Question: task A tries to run a program > task A succeeds and runs the exe file > task B looks at events of task A and emails recipients that task A ran successfully.
Events of scenario #1 (notice group of times in screen shot for reference):
'''
100-Task Started
319-Task Engine received message to start task
110-Task triggered by user
200-Action started
129-Created Task Process
201-Action completed
102-Task completed
'''
task A tries to run a program > task A fails to run the exe file because exe file doesn't exist > task B looks at events of task A and emails recipients about failure.
Events of scenario #2 (notice group of times in screen shot for reference):
'''
319-Task engine received message to start task
110-Task triggered by user
100-Task Started
200-Action started
203-Action failed to start
103-Action start failed
'''

Here are events of task A. Read them from top to bottom. I've re-written in correct order above.
Here is the XPath query for scenario #1 that works. I cannot figure out what XPath for scenario #2 (task that sends failure email).
'''
<QueryList>
<Query Id="0" Path="Microsoft-Windows-TaskScheduler/Operational">
<Select Path="Microsoft-Windows-TaskScheduler/Operational">
*[System[EventID=201]]
and *[EventData[Data[@Name='ResultCode']='0'
or Data[@Name='ResultCode']='1']]
and *[EventData[Data[@Name='TaskName']=' est_email_task']]
</Select>
</Query>
</QueryList>
'''
=================
# Update 6/8/2012 @ 1:55
More specifically, scenario #1 doesn't work. And scenario #2 does work. For scenario #1, I'm thinking the system is unable to trigger the event because of the ResultCode of <PHONE>. This means Windows could not find the file.
'''
... task2 doesn't send email
... task1 has EventID 103 and ResultCode <PHONE>
... task1 has EventID 203 and ResultCode <PHONE>
'''
- - -
'''
... task2 sends email because it found write.exe
... task1 has EventID 102-Task Completed
'''
-
=====================
'''
<QueryList>
<Query Id="0" Path="Microsoft-Windows-TaskScheduler/Operational">
<Select Path="Microsoft-Windows-TaskScheduler/Operational">
*[System[EventID=203] and
*[EventData[Data[@Name='TaskName']=' ask1_execute_program']]]
or
*[System[EventID=102]]
and *[EventData[Data[@Name='TaskName']=' ask1_execute_program']]
</Select>
</Query>
</QueryList>
'''
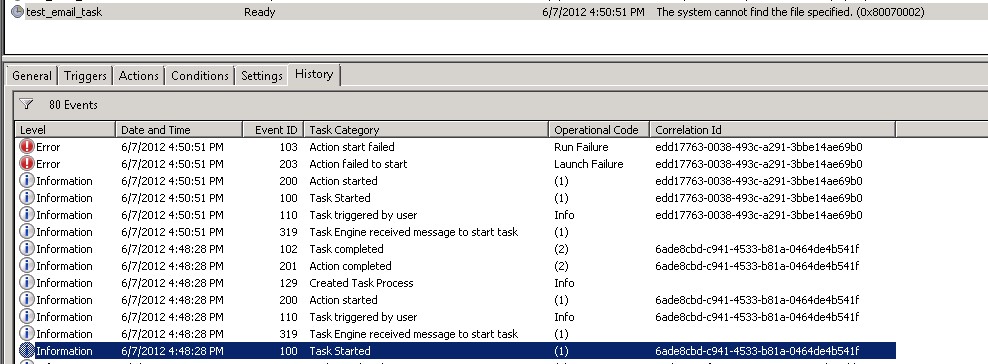
Answer: Guess it's not a bug. I used different attributes to solve it. Task vs. EventID. The columns in the event history don't match the name in the XPath syntax. "EventID" does work (along with "Task"), but only when you don't have the Result Code mentioned. So there could very well be a bug in Task Manager. But this is a good workaround.
'''
<QueryList>
<Query Id="0" Path="Microsoft-Windows-TaskScheduler/Operational">
<Select Path="Microsoft-Windows-TaskScheduler/Operational">
*[
System
[
Provider[@Name='Microsoft-Windows-TaskScheduler']
and (Level=0 or Level=1 or Level=2 or Level=3 or Level=4 or Level=5) and (Task = 103 or Task = 203)
]
or
System
[
Provider[@Name='Microsoft-Windows-TaskScheduler']
and (Level=0 or Level=1 or Level=2 or Level=3 or Level=4 or Level=5) and (Task = 102)
]
]
and
*[
EventData
[
Data
[
@Name='TaskName'
]=' ask1_execute_program'
]
]
</Select>
</Query>
</QueryList>
'''